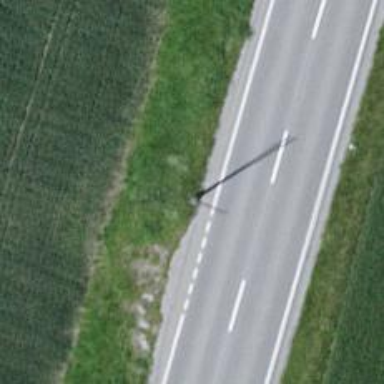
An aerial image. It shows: Minor power line.